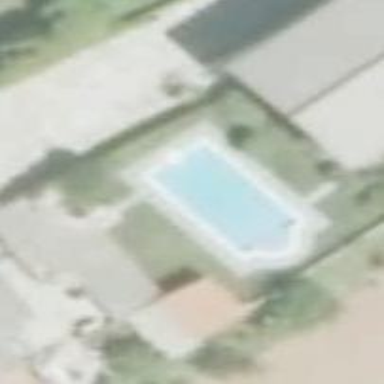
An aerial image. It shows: Swimming pool located in leisure land.